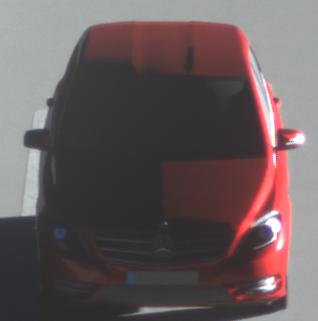
Make: Mercedes-Benz
Model: B 180 BlueEFFICIENCY
Detailed model: B-Class (246)
Model produced from: 2011/11
Model produced until: 2012/10
Doors: 5
Color: red
Road condition: wet road
Daytime: sunrise or sunset
Contrast: high contrast